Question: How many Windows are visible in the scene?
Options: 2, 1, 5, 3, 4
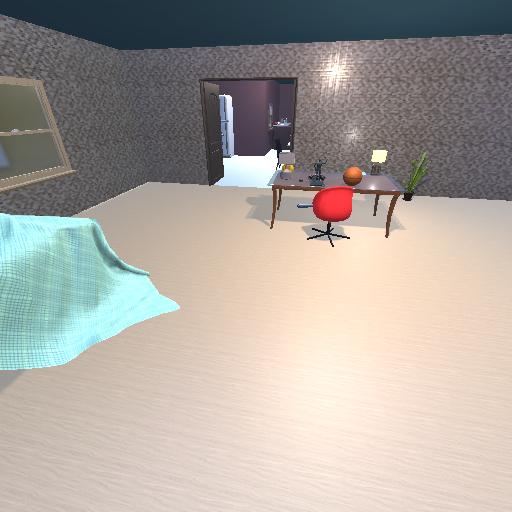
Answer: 2